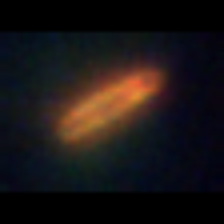
Taxon: Pennate
Group: Diatoms